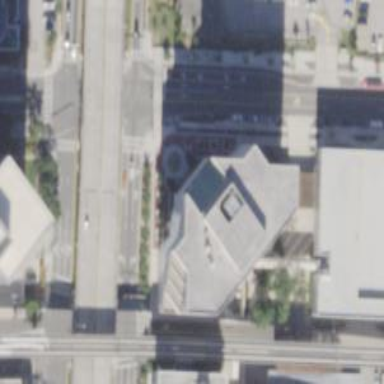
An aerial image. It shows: Office building.